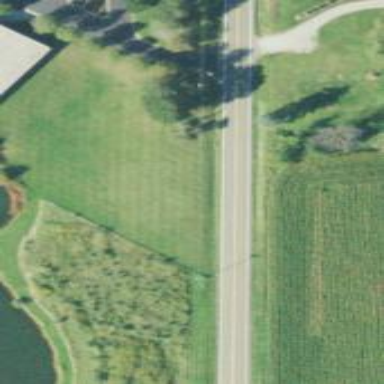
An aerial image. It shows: Asphalt road classified as primary highway.